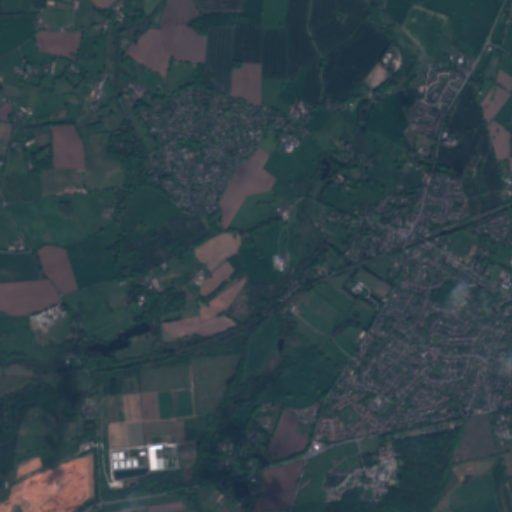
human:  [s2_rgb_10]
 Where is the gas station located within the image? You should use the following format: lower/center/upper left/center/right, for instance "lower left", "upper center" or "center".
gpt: The gas station is located in the lower center of the image.
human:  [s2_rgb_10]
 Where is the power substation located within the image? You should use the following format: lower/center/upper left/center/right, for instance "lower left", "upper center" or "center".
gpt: The power substation is located in the lower right of the image.
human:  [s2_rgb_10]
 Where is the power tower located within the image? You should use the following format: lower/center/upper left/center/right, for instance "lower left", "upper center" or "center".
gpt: The power tower is located in the upper right of the image.
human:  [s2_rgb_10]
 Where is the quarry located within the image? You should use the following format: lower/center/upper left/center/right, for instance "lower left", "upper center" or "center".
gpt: The quarry is located in the lower left of the image.
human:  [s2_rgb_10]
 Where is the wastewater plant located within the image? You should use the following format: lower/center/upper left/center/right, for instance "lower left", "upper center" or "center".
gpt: The wastewater plant is located in the upper right of the image.
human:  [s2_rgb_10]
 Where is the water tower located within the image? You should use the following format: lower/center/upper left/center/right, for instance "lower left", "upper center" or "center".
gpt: The water tower is located in the center of the image.
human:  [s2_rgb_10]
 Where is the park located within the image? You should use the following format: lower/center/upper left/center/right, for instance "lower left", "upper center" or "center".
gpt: There is no park in the image.